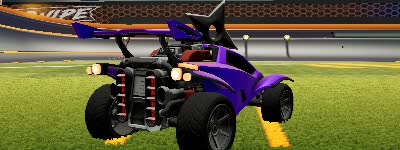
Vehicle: octane